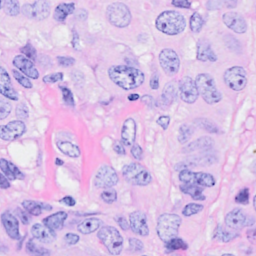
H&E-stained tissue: Breast